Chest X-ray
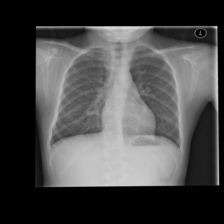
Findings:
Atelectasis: negative
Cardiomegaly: negative
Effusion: negative
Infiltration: positive
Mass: negative
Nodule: negative
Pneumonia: negative
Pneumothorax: negative
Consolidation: negative
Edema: negative
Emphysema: negative
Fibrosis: negative
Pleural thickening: negative
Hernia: negative